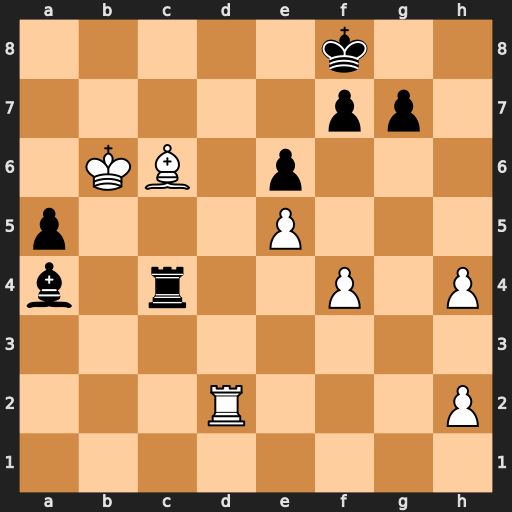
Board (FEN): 5k2/5pp1/1KB1p3/p3P3/b1r2P1P/8/3R3P/8
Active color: w
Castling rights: -
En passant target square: -
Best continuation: Rd8+ Ke7 Re8#